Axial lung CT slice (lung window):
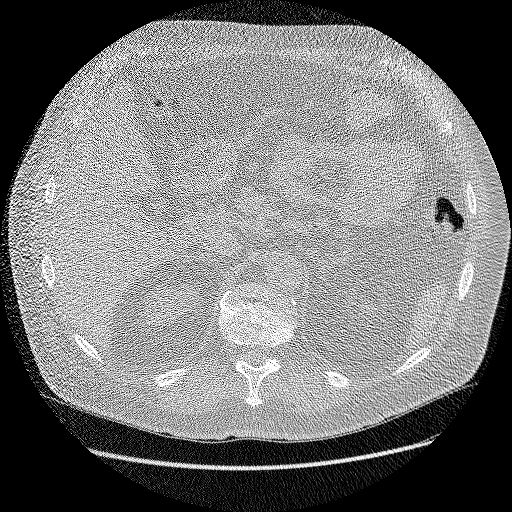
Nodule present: no